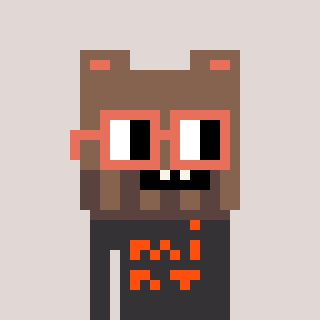
a pixel art character with square orange glasses, a bear-shaped head and a grayscale-colored body on a warm background